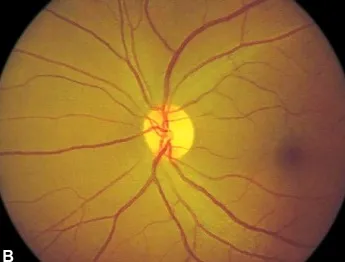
(B) Normal left eye.
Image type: ophthalmic_imaging (fundus_photograph)